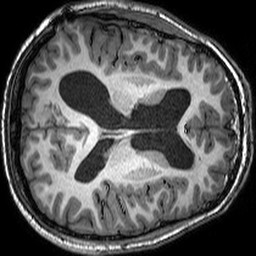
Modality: T1w
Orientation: axial
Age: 23
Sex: male